Question: I've got this grid:

Any idea why it would be doing this? I know the inner panel needs to be 350px, and applying this in firebug works fine, but of course Ext likes to recalculate everything on the fly and I can't figure out where to apply a height to the inside panel to get it to show the right behavior.
I'm aware 4.0.5 uses virtual scrollbars, and I've disabled them by setting 'scroll: false' on the grid component, and adding 'style: { overflowX: 'hidden', overflowY: 'scroll' }' to its viewconfig. The problem is that the inside panel isn't accounting for the toolbar heights, and its pushing the scrollbar under its container. I can't upgrade extjs, either. Any ideas?
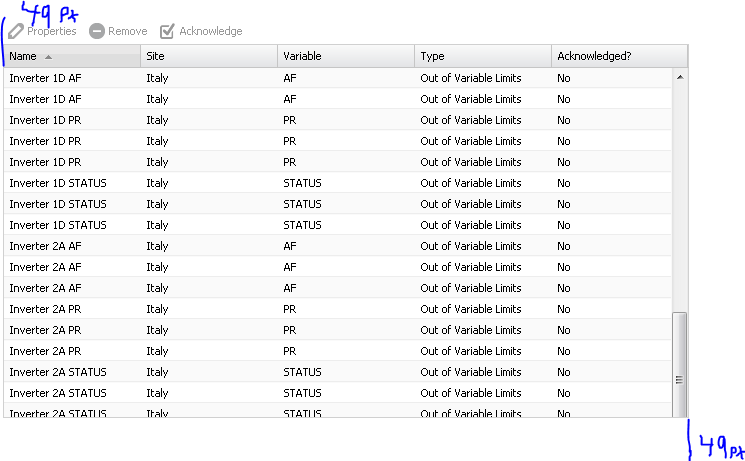
Answer: This looks like a bug that was addressed in 4.1, however I can't really test your code so it's hard to tell, you can try doing this in the grid's 'viewready' event:
'''
grid.determineScrollbars();
'''
As covered <URL> in the 4.07 docs.
How about simply trying to relayout the component after the 'viewready' event:
'''
grid.on('viewready', function(grid) {
grid.doComponentLayout()
});
'''
(Or the MVC way for event handling if you're using that)